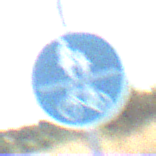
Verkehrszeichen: GemeinsamerGehUndRadweg
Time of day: Midday
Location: Outdoor (Nature)
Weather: PartlyCloudy
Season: NotSpecified
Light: Natural